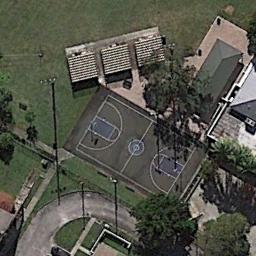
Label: basketball_court